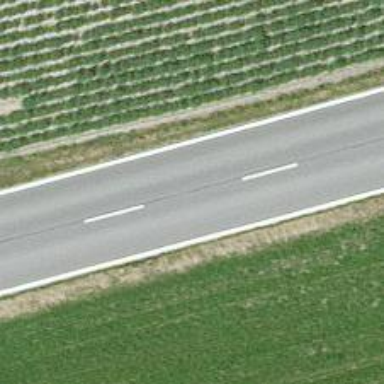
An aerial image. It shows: Secondary road with asphalt surface.